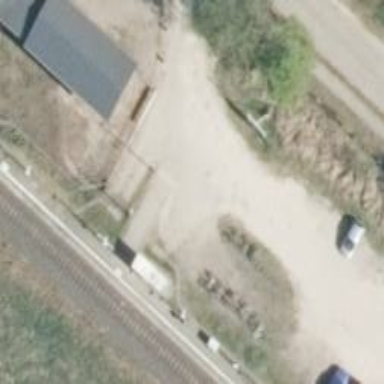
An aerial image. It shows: Railway halt station for public transport.